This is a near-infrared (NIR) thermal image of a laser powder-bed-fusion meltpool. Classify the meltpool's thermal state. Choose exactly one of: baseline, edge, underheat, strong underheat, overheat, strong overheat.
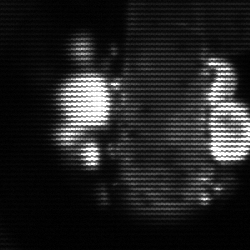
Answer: strong underheat